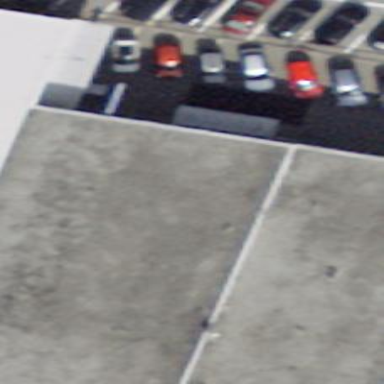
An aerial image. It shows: Car shop building.